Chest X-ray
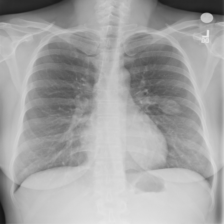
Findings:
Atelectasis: negative
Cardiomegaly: negative
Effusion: negative
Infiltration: negative
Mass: negative
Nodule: negative
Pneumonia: negative
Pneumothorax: negative
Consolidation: negative
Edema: negative
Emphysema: negative
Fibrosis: negative
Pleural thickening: negative
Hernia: negative